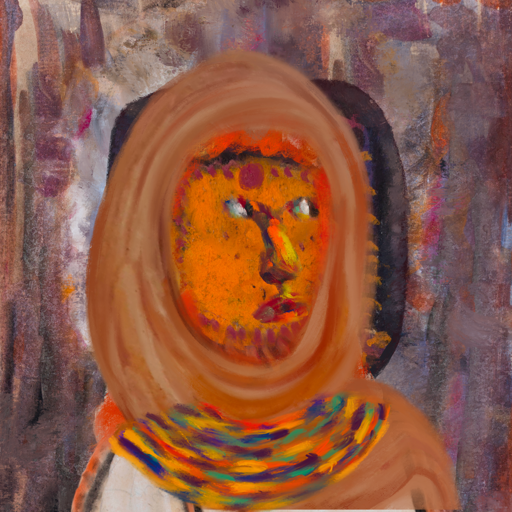
Background: Hypocrite, Head And Neck Side: Doll_w_Hair, Face Side: An_Impression, Bust: Roy_Bahadur, Hair Side: Rupkatha, Head Accessory: Pious_Lady_Scarf, Second Necklace: An_Impression_2, Necklace: Blank, Baby: Blank